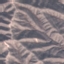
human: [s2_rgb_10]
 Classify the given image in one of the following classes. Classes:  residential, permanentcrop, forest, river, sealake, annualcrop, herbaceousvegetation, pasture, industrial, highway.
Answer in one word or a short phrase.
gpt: HerbaceousVegetation